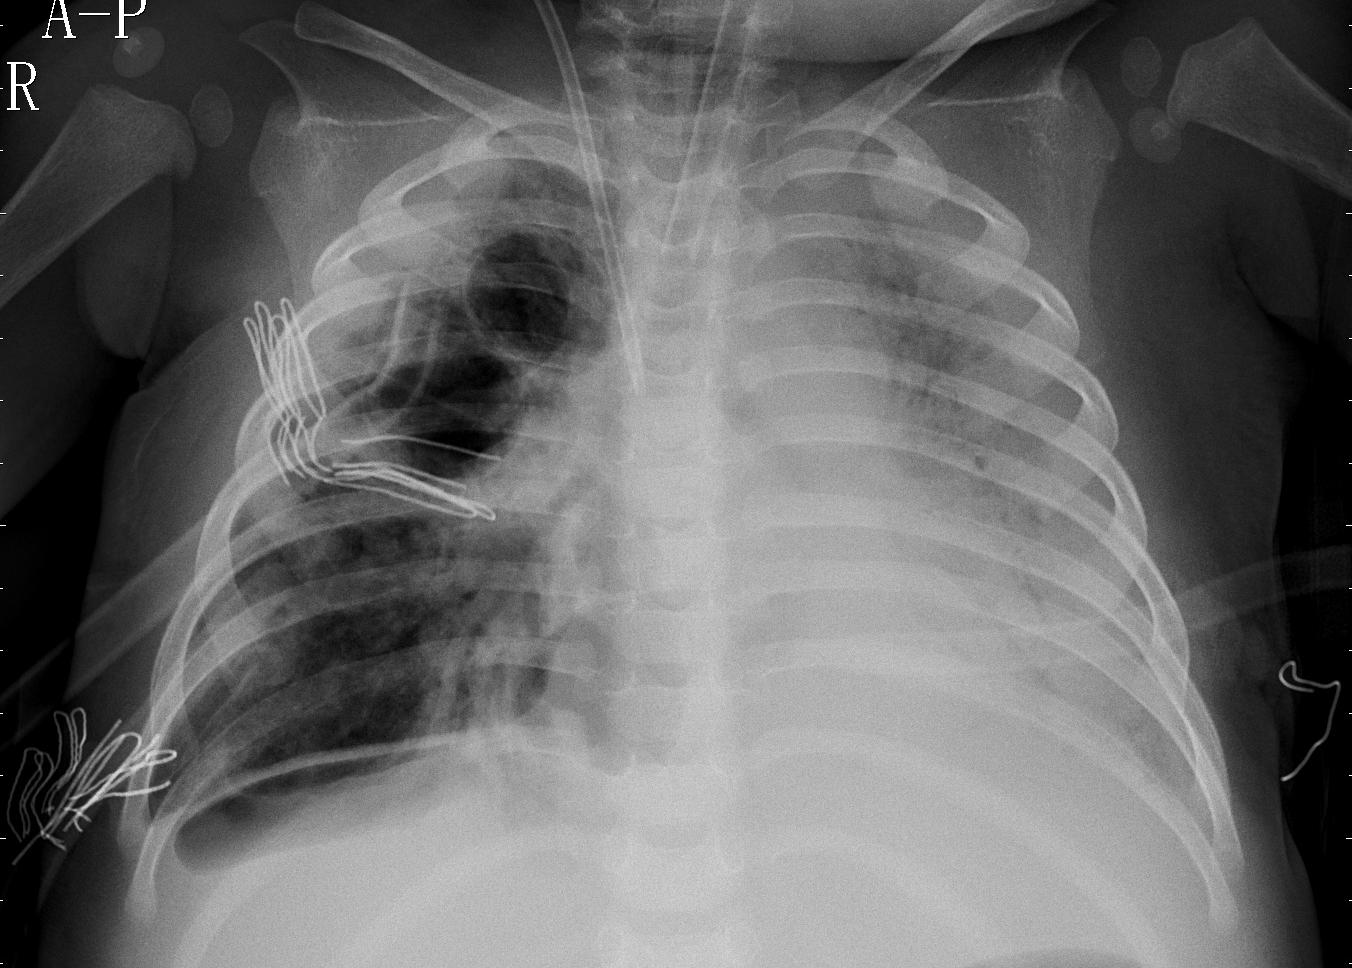
Diagnosis: PNEUMONIA